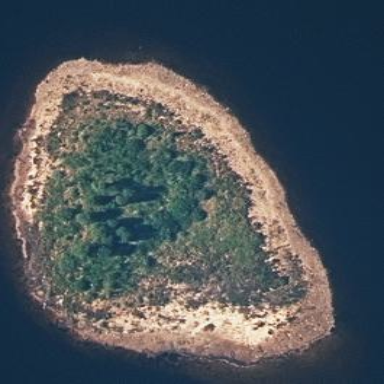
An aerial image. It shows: Islet.